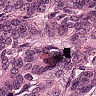
Metastatic tissue present: yes